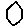
Label: hexagon